Question: I have a matrix that is '500x5000' in size, and I am trying to visualize it via matplotlib. Simply, I have:
'''
import matplotlib as plt
import numpy as np
mat = np.random.rand(500,5000)
plt.imshow(mat, interpolation='none')
plt.show()
'''
The problem is that I get an image that is somewhat 'squeezed', as so:

I would just like to be able to make the image 'fit' the figure, so that I can inspect it better. Is there a way to do this in matplotlib?
Thanks.
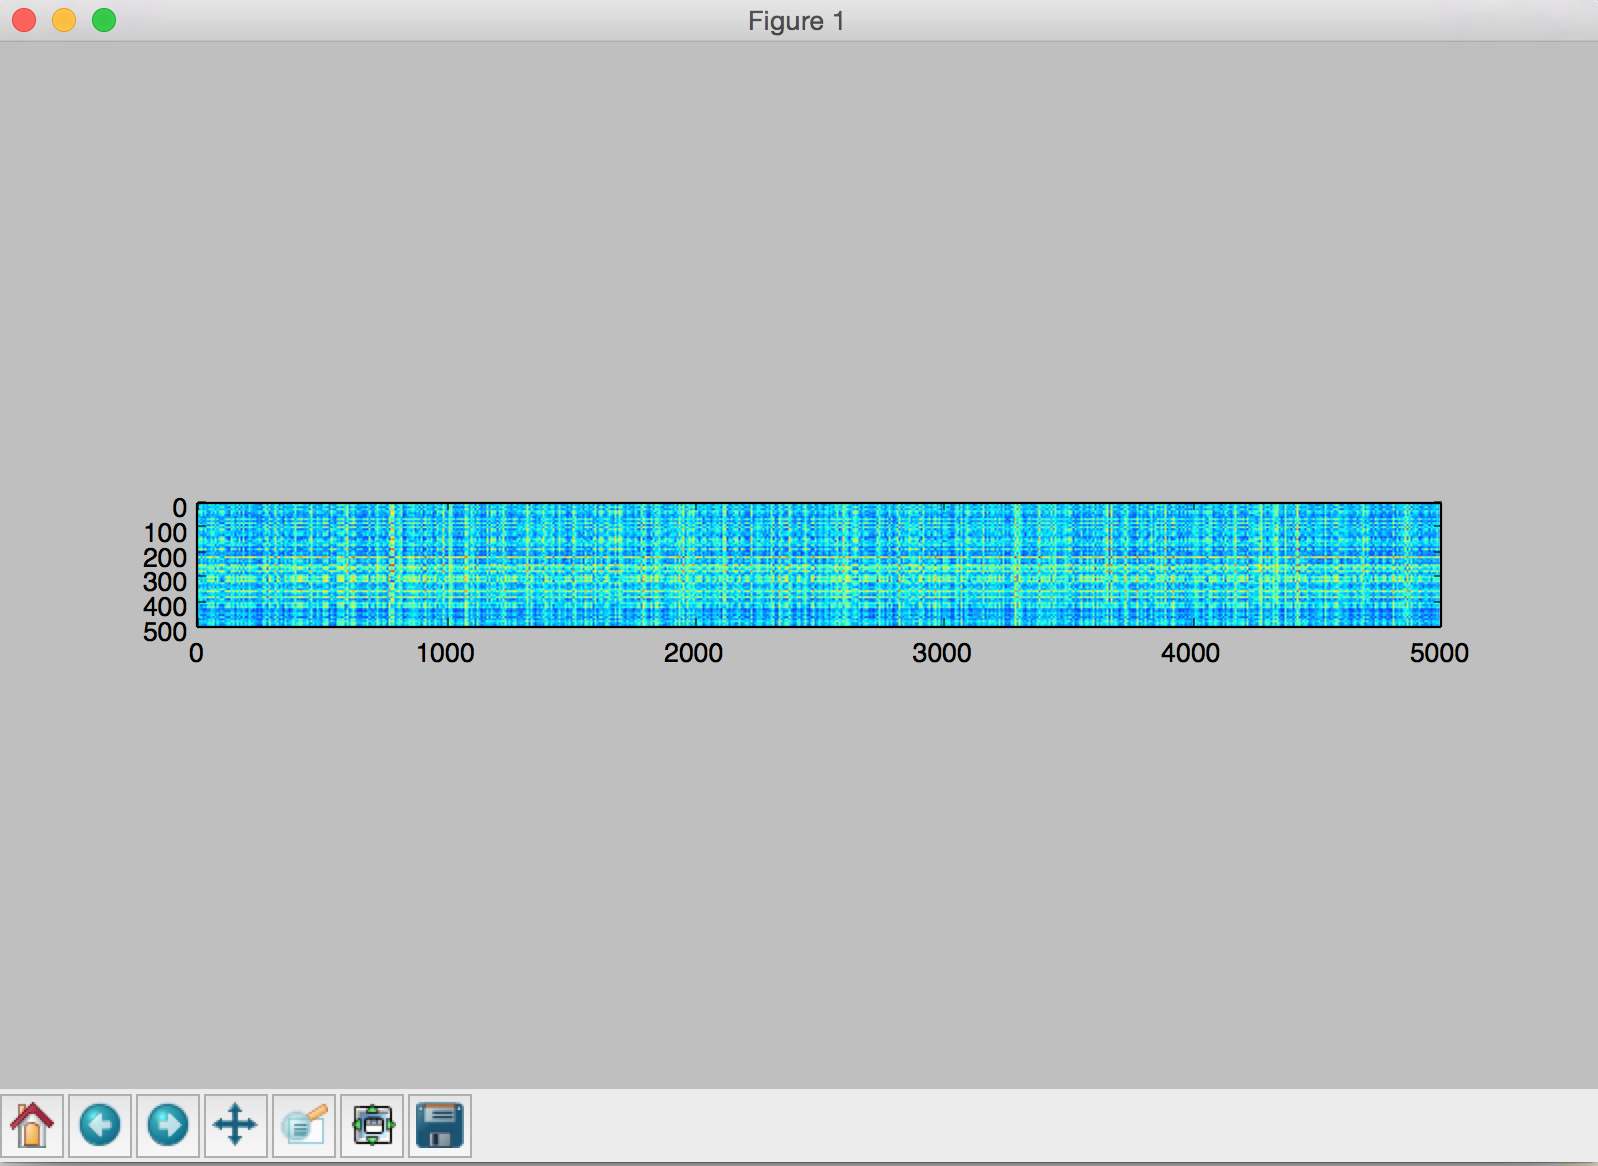
Answer: If you'd like the image to adjust so that it fills up the available space, specify 'aspect='auto'' to 'imshow'. Note that the pixels will not be square!
For example:
'''
import matplotlib.pyplot as plt
import numpy as np
mat = np.random.rand(500,5000)
plt.imshow(mat, interpolation='none', aspect='auto')
plt.show()
'''

Just for comparison, the default behavior forces the pixels to be square, resulting is something more like this: